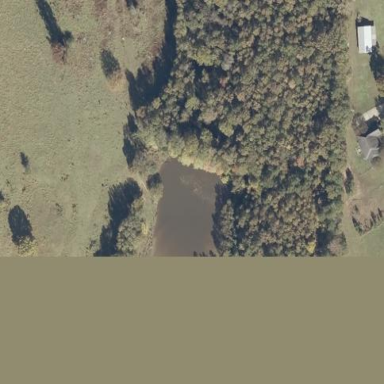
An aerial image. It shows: Peaceful pond surrounded by nature.